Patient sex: F
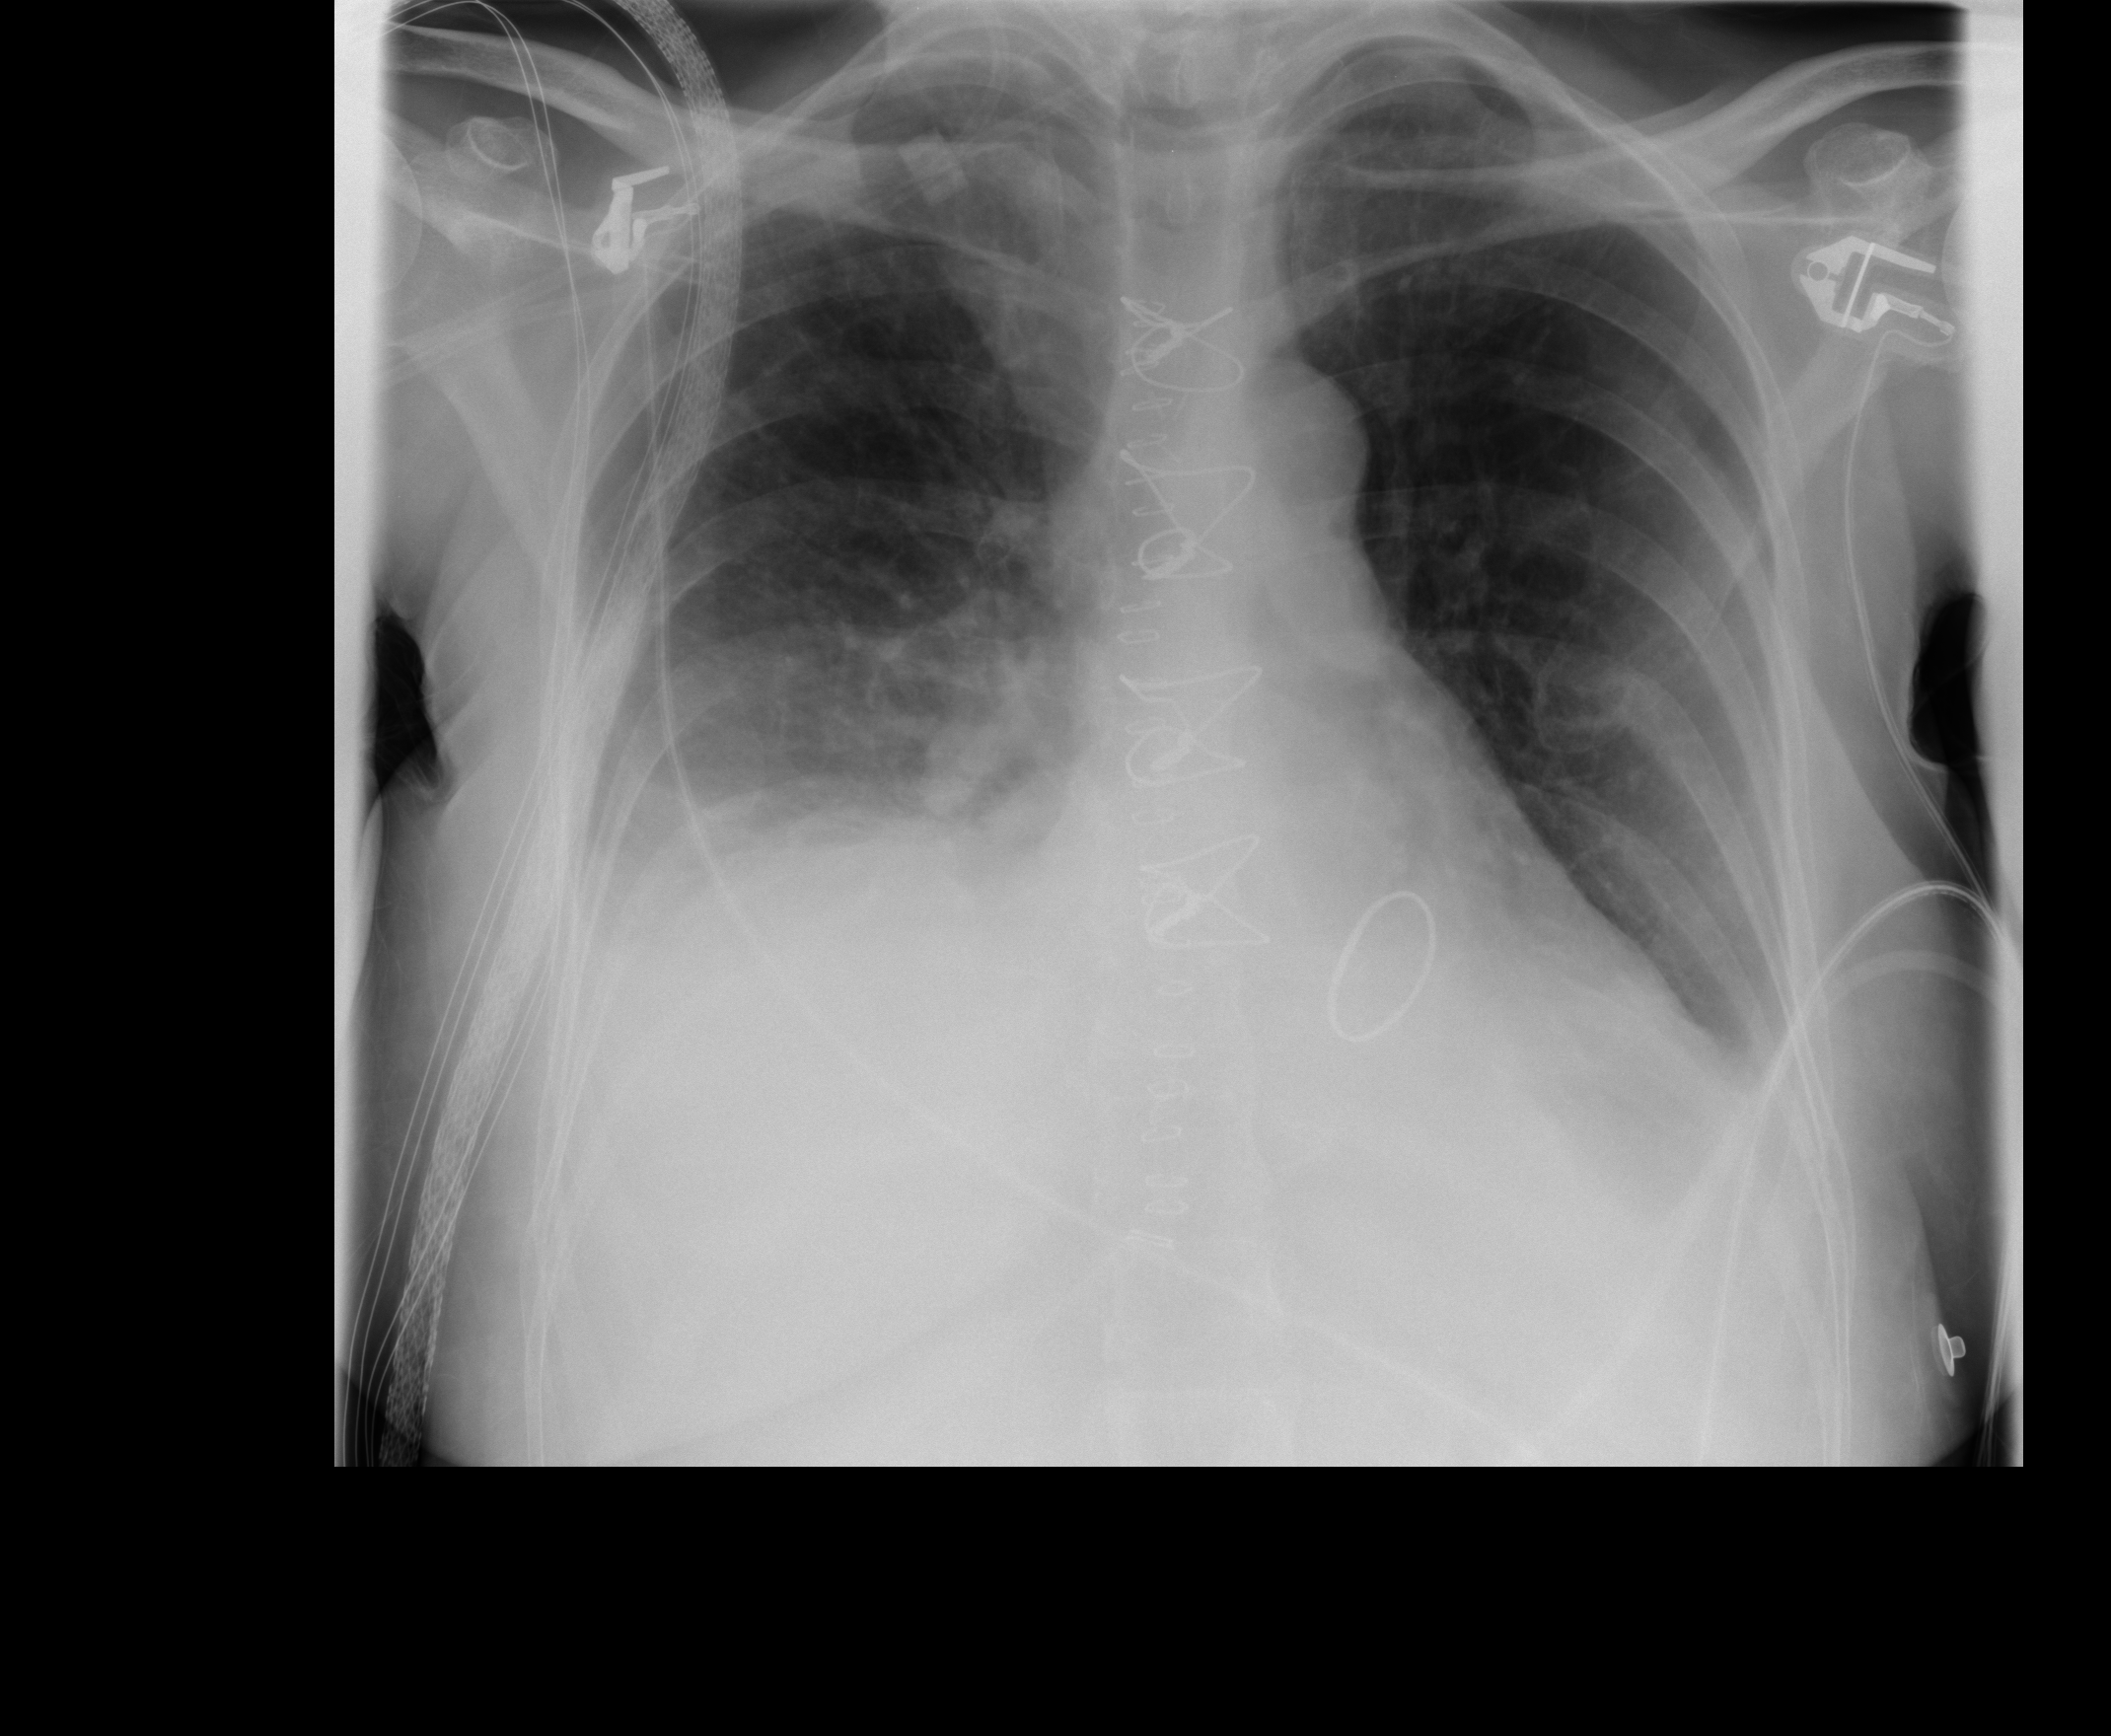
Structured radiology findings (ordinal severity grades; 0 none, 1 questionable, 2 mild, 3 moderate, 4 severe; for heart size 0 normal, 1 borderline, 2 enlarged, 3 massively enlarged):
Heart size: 1
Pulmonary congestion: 1
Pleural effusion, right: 2
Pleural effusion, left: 1
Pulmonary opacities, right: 2
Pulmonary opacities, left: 0
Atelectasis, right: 2
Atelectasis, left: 0